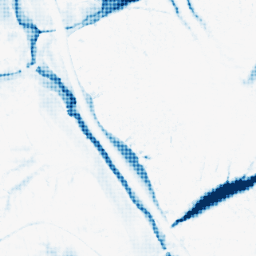
Category: morphological
Decomposition family: morphological_ellipse
Decomposition parameters: operation: closing
width: 30
height: 30
Upsampling method: sinc_hamming
Upsampling parameters: scale: 8
kernel_size: 8
Upsampling scale: 8